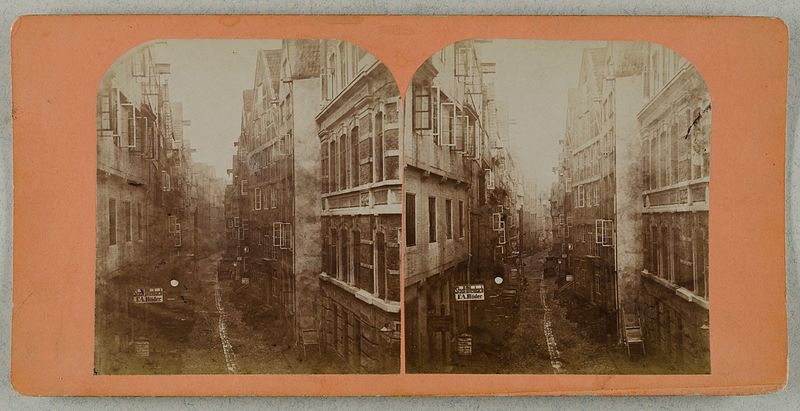
Titel: Hamburg, Rödingsmarkt 51/ 52. Stammhauses Johann Köpckes, hinterer Teil
Künstler: Johann Jacob Köpcke
Standort: Hamburg
Institution: Museum für Kunst und Gewerbe Hamburg
Schlagwörter: schaufenster, haus, architektur, bild, fassade, laden, fotografie, photographie, wohnhaus, architekturfotografie, etagenhaus, albumin, stereofotografie, historische, stereophotographie, architekturphotographie, bildwerke, angewandte und bildende kunst, hessische systematik, schwarzweißpositivverfahren, silbersalzverfahren, schwarzweißfotografie, gebäude, örtlichkeit, straße, stätte, wohngebäude, geschäft, straßen, plätze, albuminpapier, stereoskopische, stereoskopisches